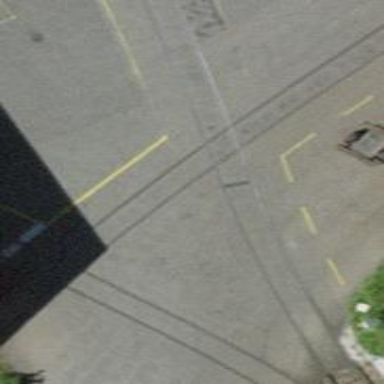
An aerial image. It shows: Railway crossing.